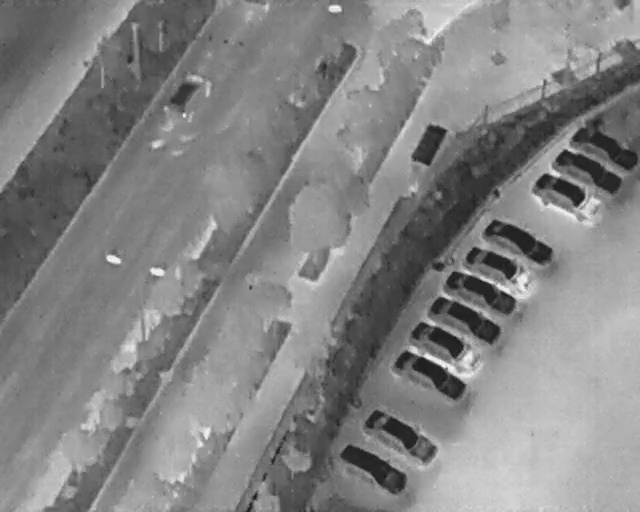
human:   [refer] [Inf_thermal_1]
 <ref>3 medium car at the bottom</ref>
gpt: <box>[[55, 83, 61, 98, 31], [60, 77, 65, 92, 31], [64, 65, 69, 80, 31]]</box>

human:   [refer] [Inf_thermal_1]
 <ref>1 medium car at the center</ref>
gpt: <box>[[67, 59, 72, 74, 31]]</box>

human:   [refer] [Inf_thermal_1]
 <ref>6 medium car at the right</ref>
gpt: <box>[[70, 54, 75, 69, 31], [72, 49, 77, 64, 26], [75, 44, 80, 58, 26], [78, 39, 83, 54, 31], [85, 31, 91, 46, 27], [89, 26, 94, 40, 27]]</box>